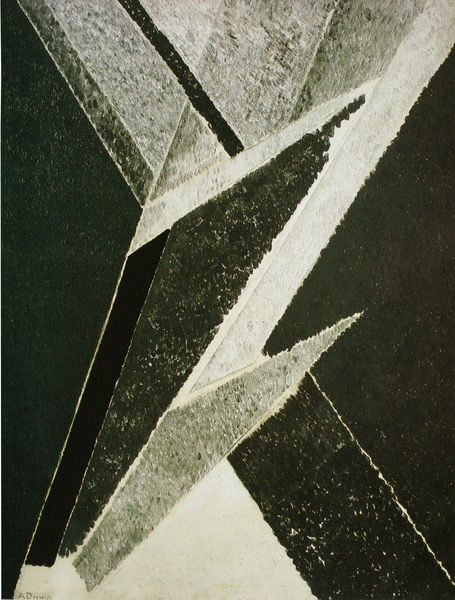
Titel: Malerische Komposition
Künstler: Alexandr Drewin
Standort: Moskau
Institution: Tretjakow-Galerie
Schlagwörter: dunkel, gemälde, weiß, dreieck, grün, komposition, kubismus, grau, hell, schwarz, skizze, flächig, malerei, spitze, öl, felder, spitzen, blatt, papier, ecke, düster, perspektive, moderne, abstrakt, flächen, modern, farbe, monochrom, linien, spitz, gerade, striche, foto, kante, fett, blitze, strahlen, kohle, oberfläche, linear, symmetrisch, lithographie, schwarz weiss, gebilde, schraffur, radierung, leinwand, kunst, photo, senkrecht, ecken, kontraste, zacken, blitz, richtung, strenge, kanten, gekreuzt, moderne kunst, prag, zackig, grüm, ineinander, textur, strahle, agressiv, tschechisch, malewitsch, lotrecht, x, 20. jahrhundert, feledr, geschiebe